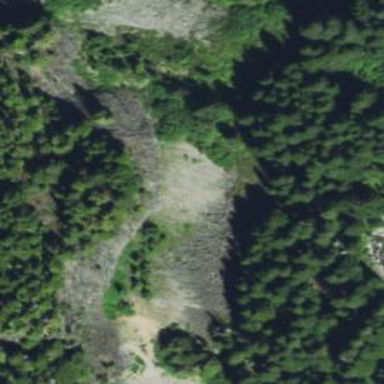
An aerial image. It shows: Natural scree.